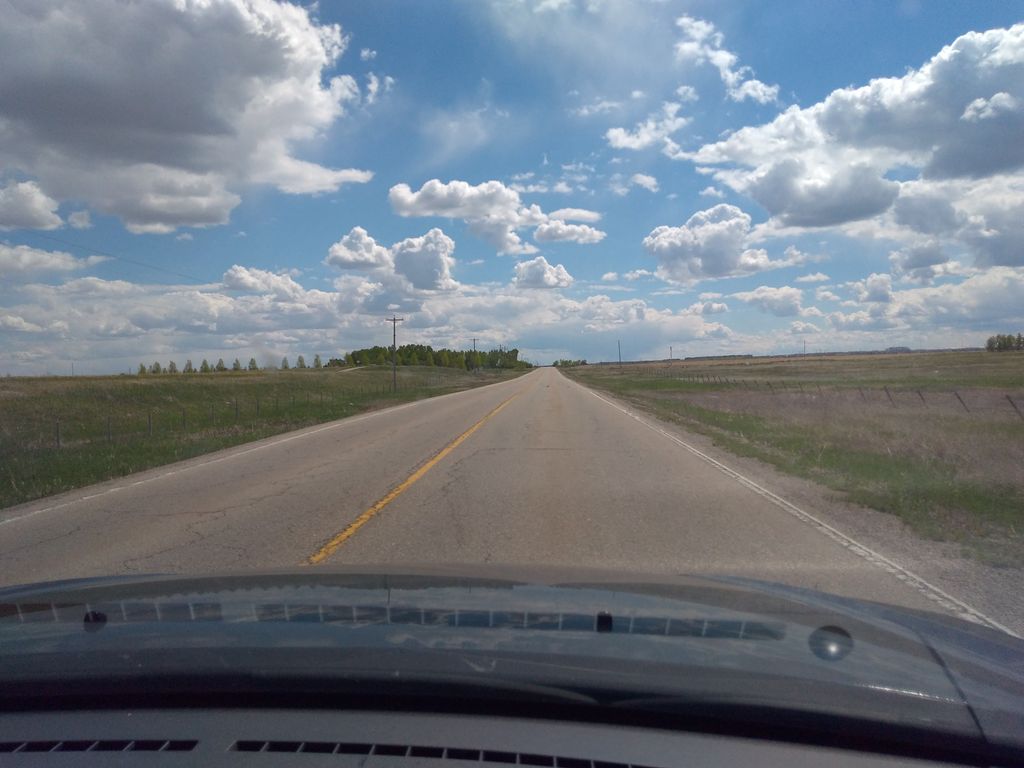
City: calgary